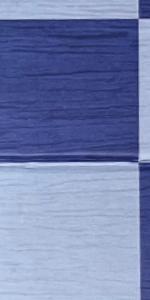
Label: Empty